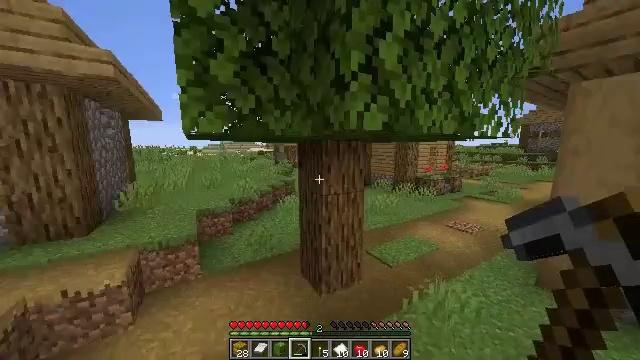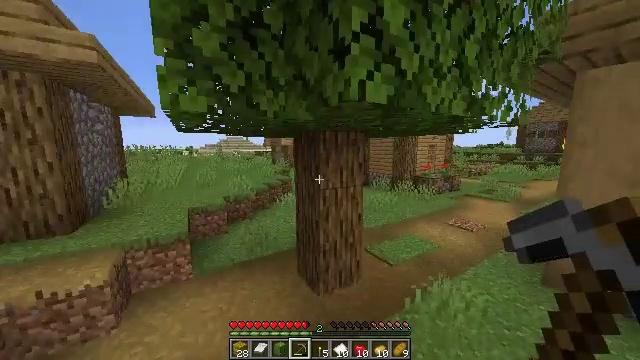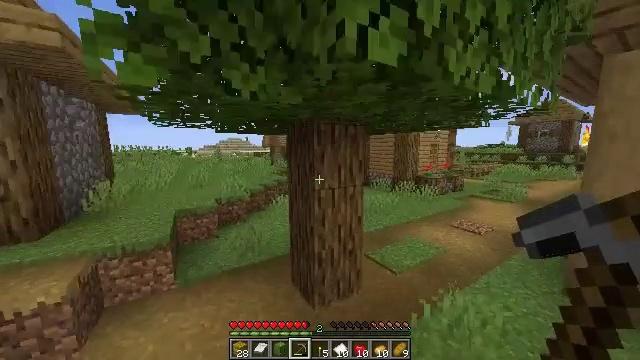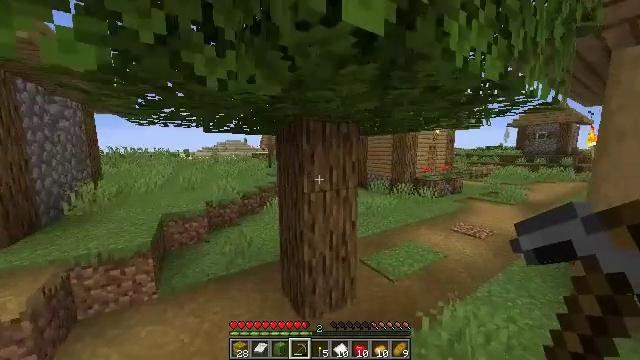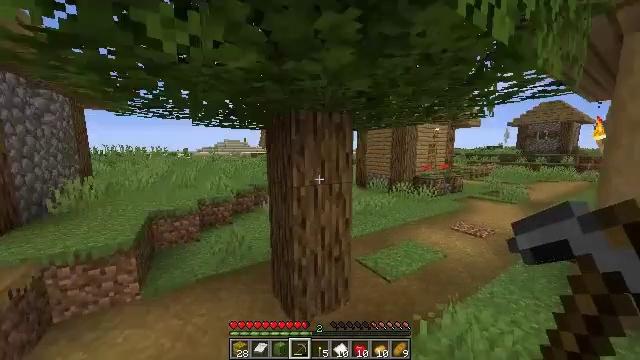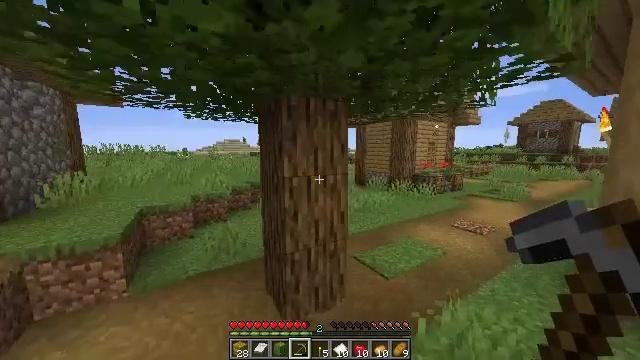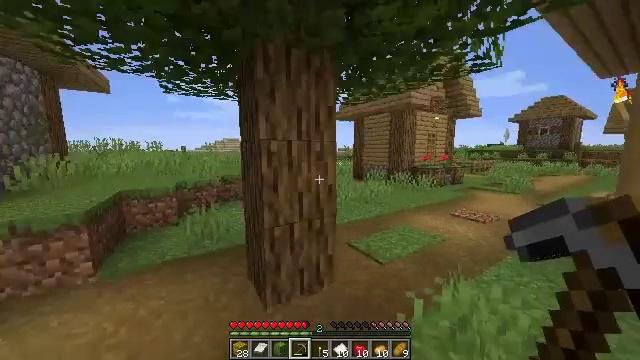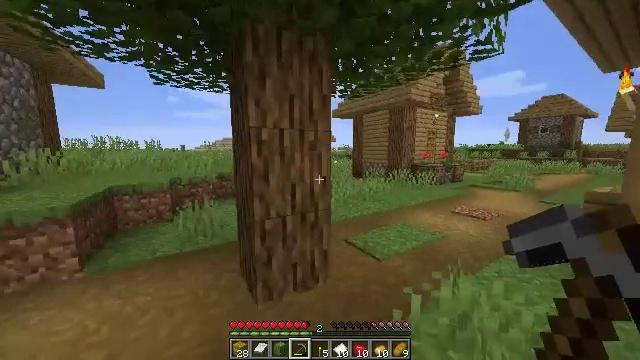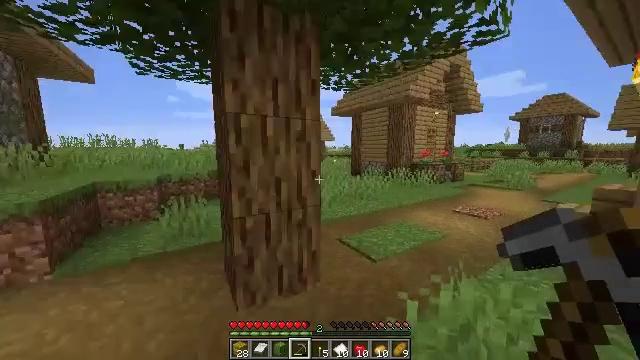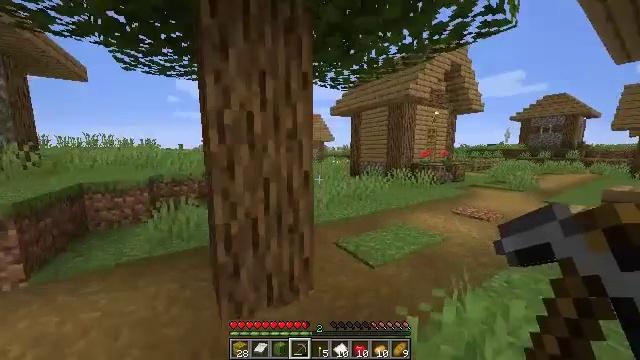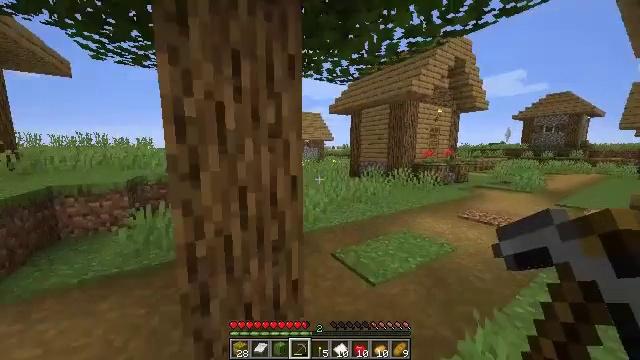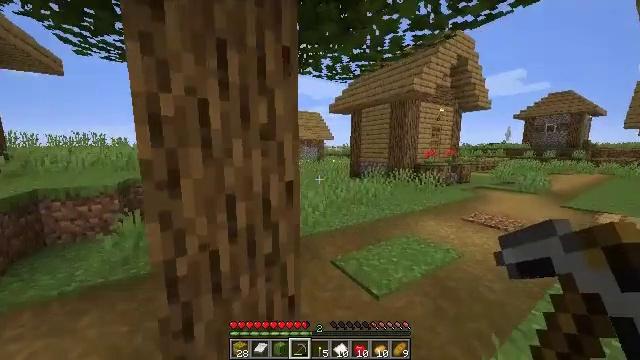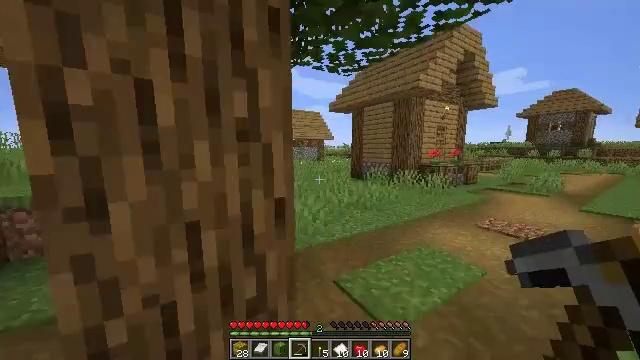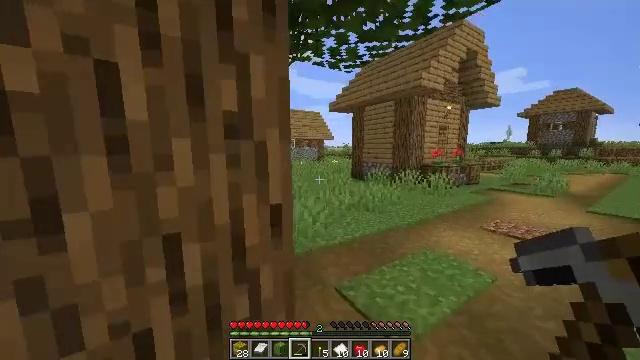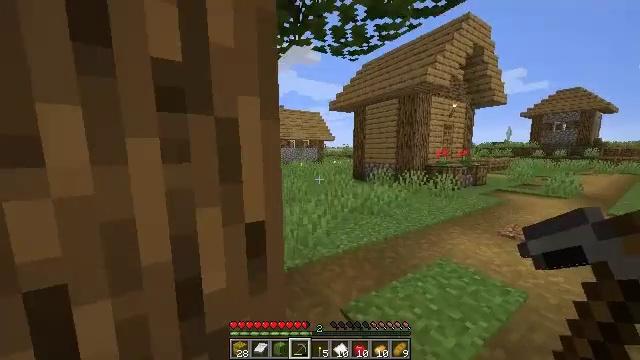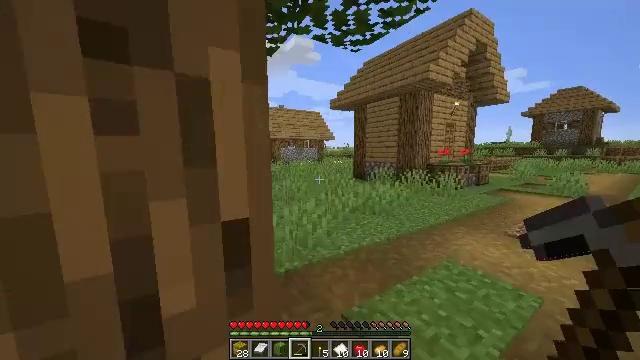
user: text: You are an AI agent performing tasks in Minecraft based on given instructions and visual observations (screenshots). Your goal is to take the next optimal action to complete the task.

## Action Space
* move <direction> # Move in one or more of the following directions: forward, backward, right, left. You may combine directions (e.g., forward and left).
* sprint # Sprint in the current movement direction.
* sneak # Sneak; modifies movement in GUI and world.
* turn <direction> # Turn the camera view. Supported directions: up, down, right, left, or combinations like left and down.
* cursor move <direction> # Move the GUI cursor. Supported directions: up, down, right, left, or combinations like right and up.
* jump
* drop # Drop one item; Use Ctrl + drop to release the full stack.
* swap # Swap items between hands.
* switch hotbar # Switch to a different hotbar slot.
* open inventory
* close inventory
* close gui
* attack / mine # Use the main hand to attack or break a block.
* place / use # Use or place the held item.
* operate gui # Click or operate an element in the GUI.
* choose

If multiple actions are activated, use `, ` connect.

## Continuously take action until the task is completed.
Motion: motion action
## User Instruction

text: Mine the blast furnace.
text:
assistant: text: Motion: move forward and move right
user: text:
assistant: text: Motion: move forward and move right
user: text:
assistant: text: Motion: move forward and move right
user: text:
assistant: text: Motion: move forward and move right
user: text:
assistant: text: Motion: move forward and move right
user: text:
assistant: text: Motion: move forward and move right
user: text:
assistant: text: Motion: move forward and move right
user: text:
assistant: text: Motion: move forward
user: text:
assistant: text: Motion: move forward
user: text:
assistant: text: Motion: move forward
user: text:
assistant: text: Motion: move forward, sprint
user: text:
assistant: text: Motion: move forward, sprint
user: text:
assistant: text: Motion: move forward, sprint
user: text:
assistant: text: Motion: move forward, sprint
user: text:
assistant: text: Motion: move forward
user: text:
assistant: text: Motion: move forward and move right
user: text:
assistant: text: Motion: move forward and move right
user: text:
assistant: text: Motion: move forward and move right
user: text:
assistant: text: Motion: move forward and move right
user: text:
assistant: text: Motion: move forward and move right
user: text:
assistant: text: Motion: move forward
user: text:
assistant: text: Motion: move forward
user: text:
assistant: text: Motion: move forward
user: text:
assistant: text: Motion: move forward
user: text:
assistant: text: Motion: move forward
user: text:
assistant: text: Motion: move forward, sprint
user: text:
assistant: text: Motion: move forward, sprint
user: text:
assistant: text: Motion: move forward, sprint
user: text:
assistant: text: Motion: move forward
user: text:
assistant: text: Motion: move forward